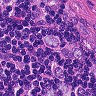
Metastatic tissue present: yes